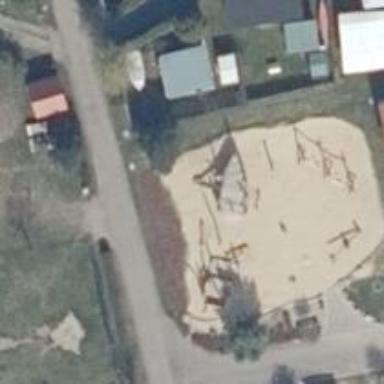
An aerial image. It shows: Playground featuring slide.